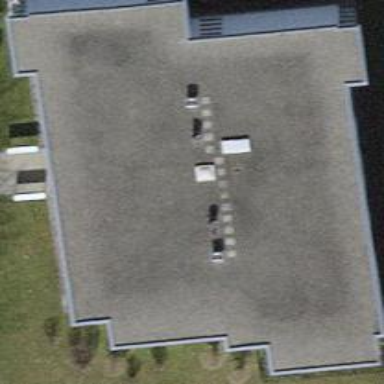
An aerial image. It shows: Apartment building with flat roof.